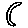
Label: moon